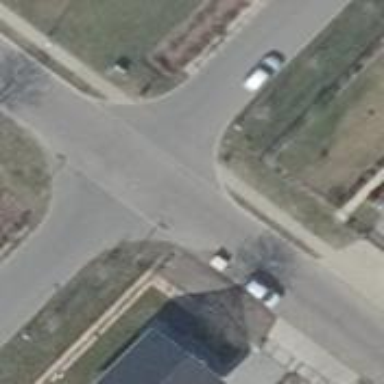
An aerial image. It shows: Unmarked road crossing.